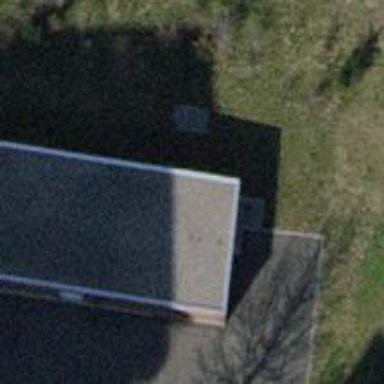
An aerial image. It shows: Service building located at minor distribution power substation.